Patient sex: F
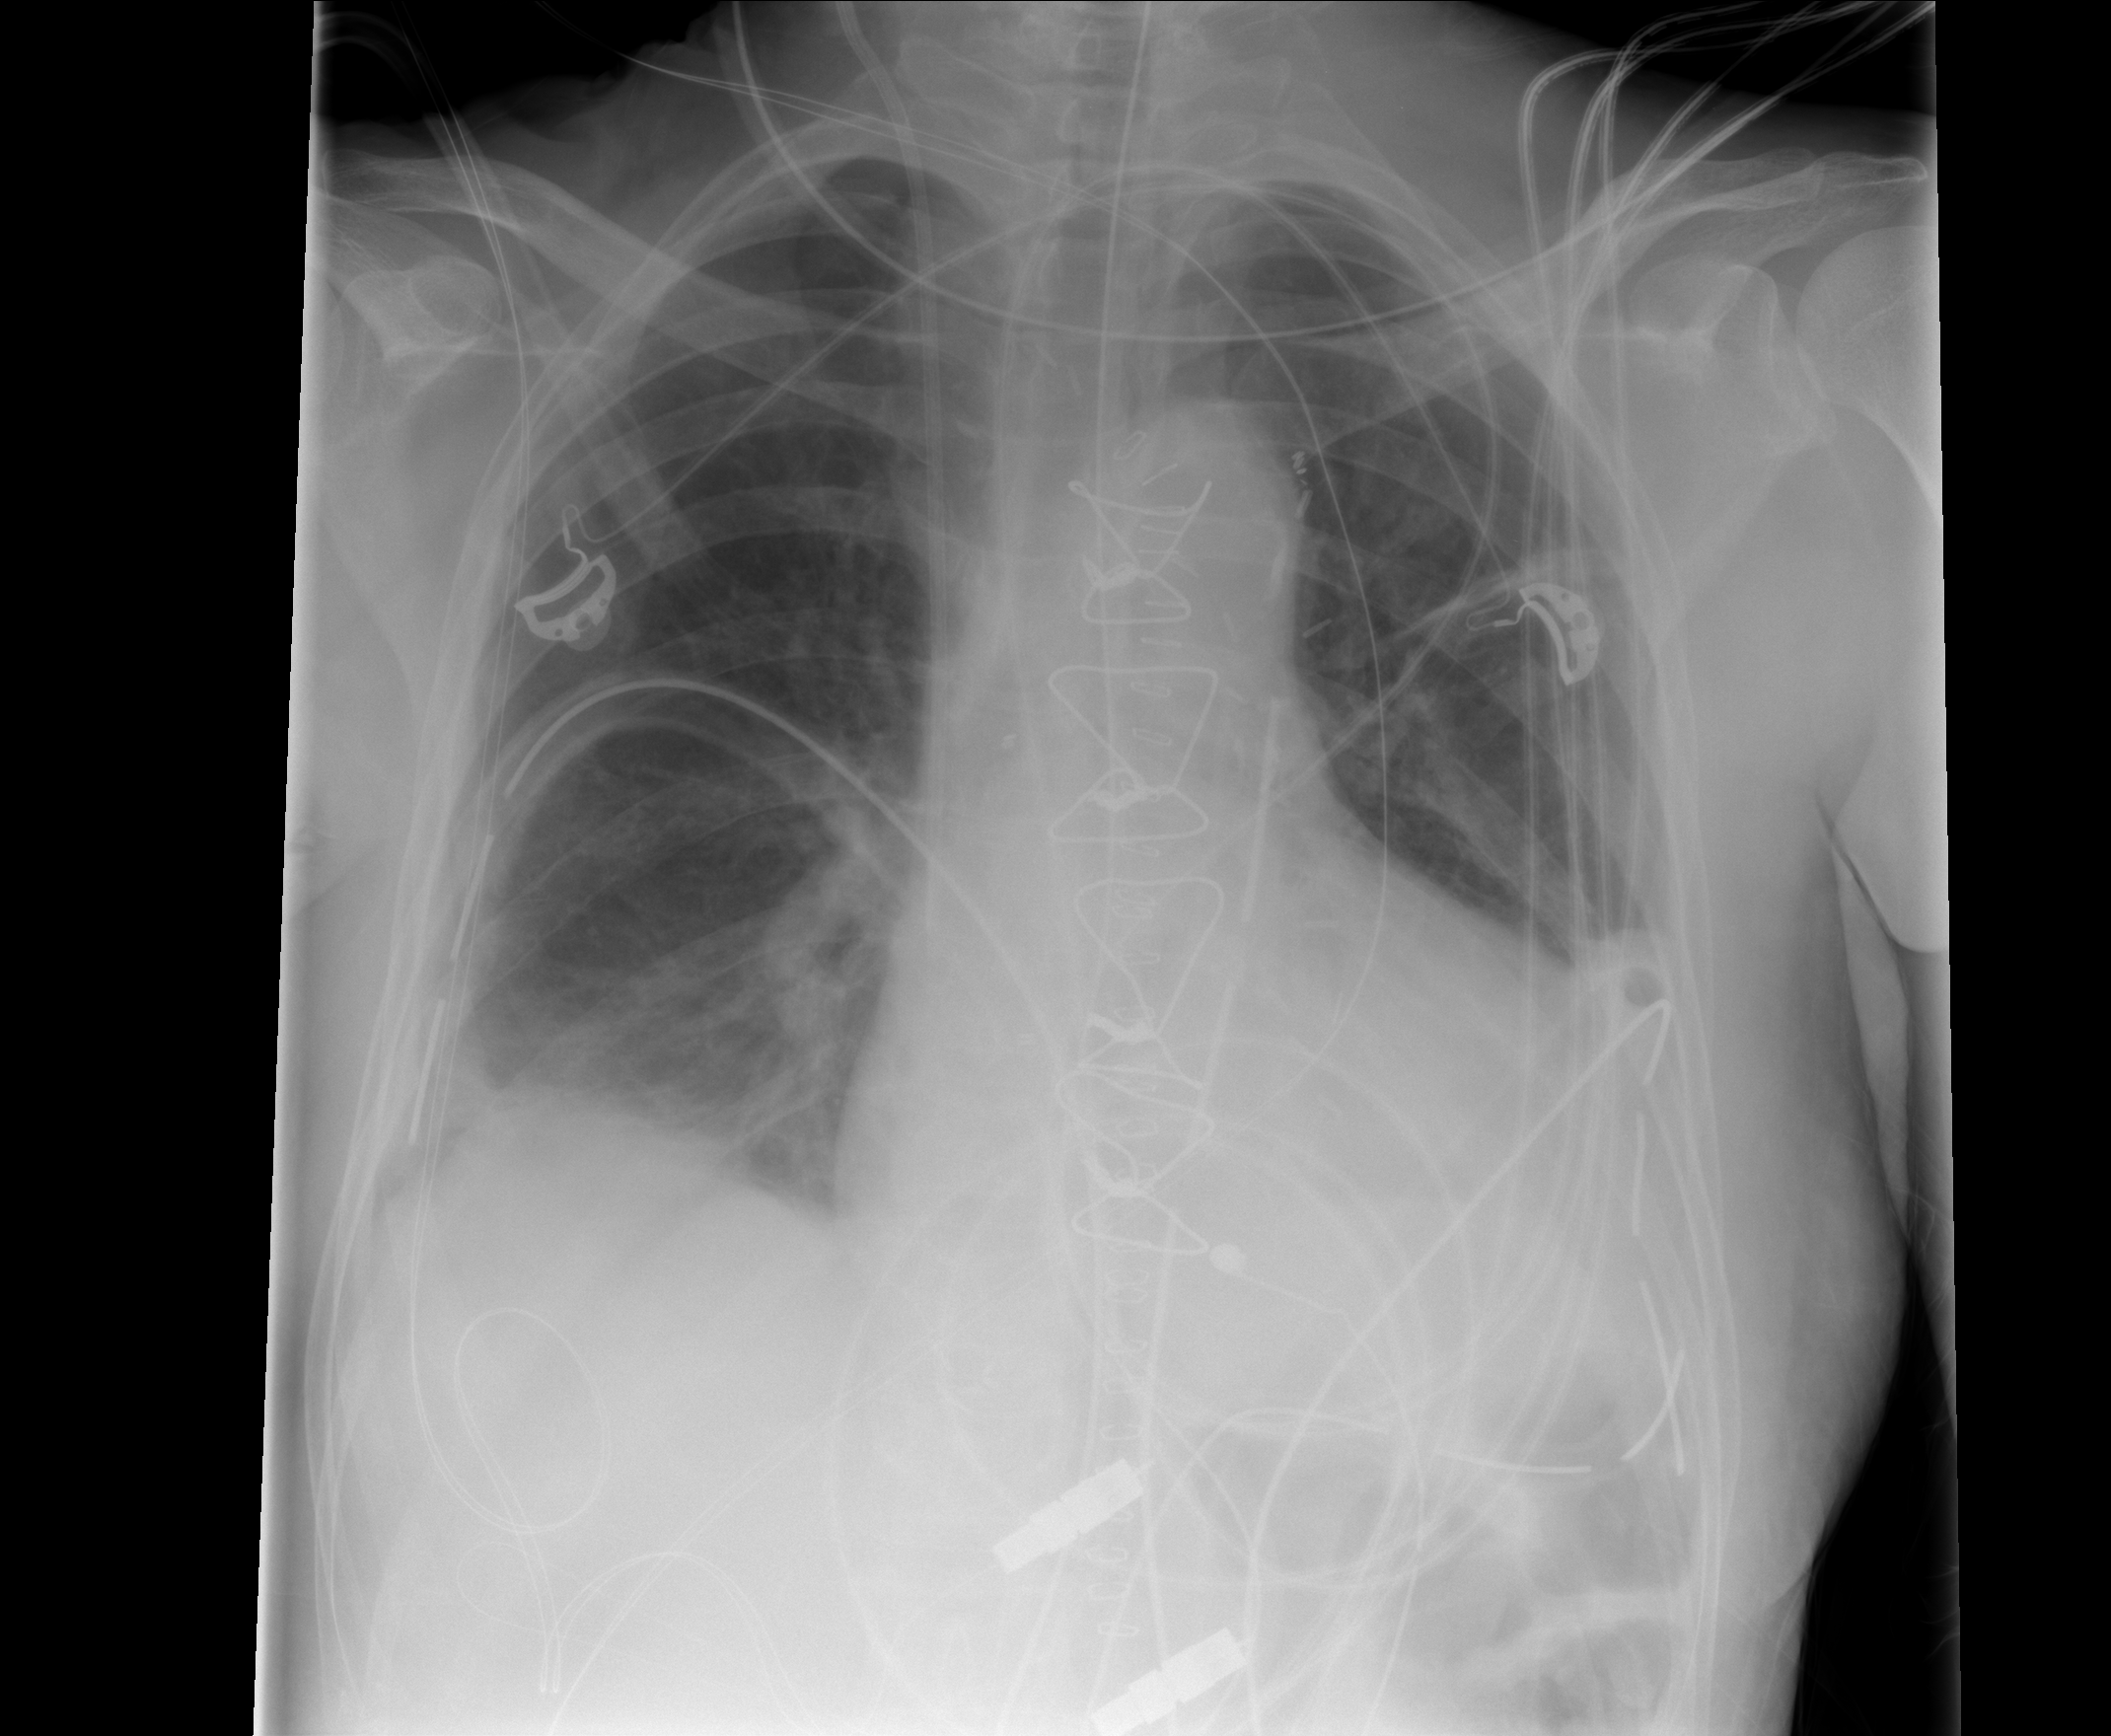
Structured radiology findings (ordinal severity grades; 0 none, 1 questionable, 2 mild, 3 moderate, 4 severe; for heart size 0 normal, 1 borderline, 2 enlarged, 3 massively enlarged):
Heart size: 2
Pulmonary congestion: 0
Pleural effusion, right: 1
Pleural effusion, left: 1
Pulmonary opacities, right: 0
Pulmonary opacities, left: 0
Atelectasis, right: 2
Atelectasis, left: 0